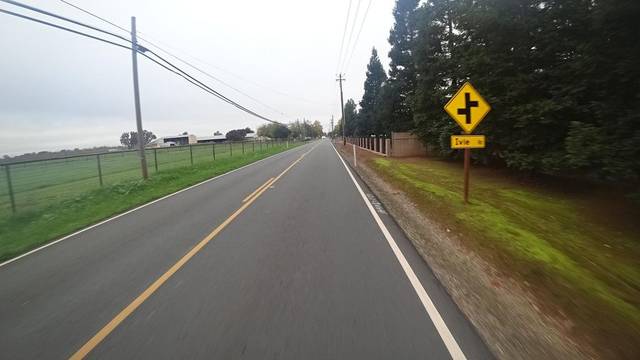
Region: United States
Coordinates: 38.292, -121.237